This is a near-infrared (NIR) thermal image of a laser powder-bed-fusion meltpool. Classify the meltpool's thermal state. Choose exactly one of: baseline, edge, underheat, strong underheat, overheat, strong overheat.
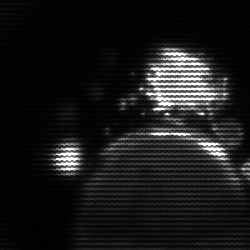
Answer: edge